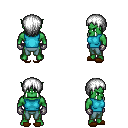
a pixel art fantasy rpg character, male body template, orc, green skin, teal sleeveless shirt, teal pants, white plain hairstyle, metal gloves, brown slippers, four views (front, back, left, right), 2x2 character sprite sheet, small pixel art, hard edges, no anti-aliasing